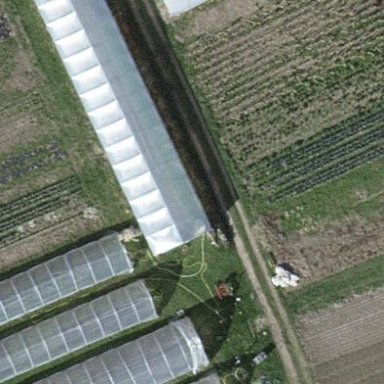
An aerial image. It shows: Greenhouse.